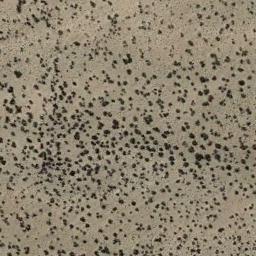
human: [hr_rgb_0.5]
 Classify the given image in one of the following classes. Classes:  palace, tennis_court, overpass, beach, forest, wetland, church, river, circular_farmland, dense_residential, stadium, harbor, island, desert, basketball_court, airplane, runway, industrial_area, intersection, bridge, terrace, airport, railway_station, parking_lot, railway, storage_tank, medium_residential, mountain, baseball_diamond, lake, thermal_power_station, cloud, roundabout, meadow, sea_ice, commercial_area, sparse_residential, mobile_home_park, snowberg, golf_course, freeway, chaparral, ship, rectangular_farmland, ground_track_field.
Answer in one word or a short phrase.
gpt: chaparral